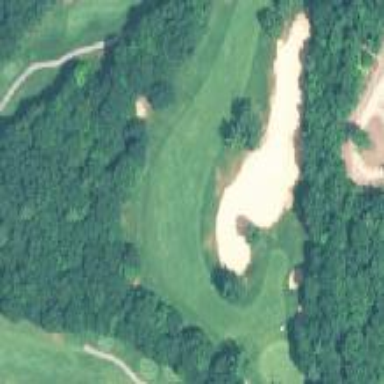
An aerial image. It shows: Golf fairway surrounded by grass.